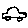
Label: car